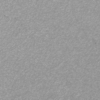
Label: not_dusty